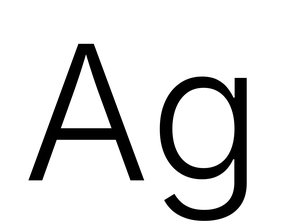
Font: Inter_Light